Field crop: maize
Growth stage: 2
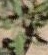
Species: atriplex